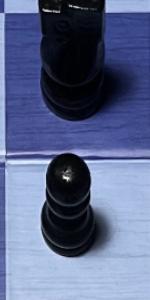
Label: Pawn_Black